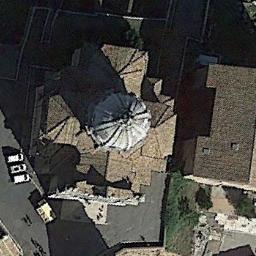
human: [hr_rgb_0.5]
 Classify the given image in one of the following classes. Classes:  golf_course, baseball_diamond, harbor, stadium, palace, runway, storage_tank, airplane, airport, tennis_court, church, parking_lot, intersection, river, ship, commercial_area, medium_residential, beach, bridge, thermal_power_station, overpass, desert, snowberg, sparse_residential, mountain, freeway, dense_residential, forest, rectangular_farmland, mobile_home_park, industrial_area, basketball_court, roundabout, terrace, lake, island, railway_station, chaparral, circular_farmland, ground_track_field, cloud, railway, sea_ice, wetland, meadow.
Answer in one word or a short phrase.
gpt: church